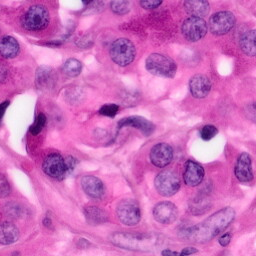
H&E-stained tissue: Pancreatic